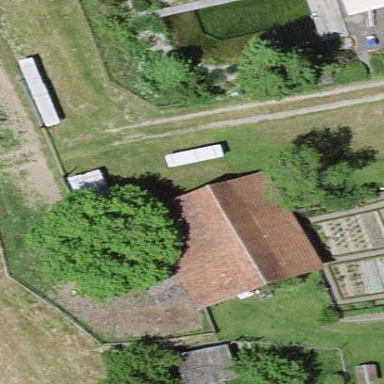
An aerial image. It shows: Rural barn.